Question: I have a query which returns analytics style information about a job board and where applicants are coming from in the following structure:

The query to access that is:
'''
SELECT g.name AS [Source]
,SUM(CASE WHEN v.cost = 0 THEN 1 ELSE 0 END) AS [Organic Clicks]
,SUM(CASE WHEN v.cost <> 0 THEN 1 ELSE 0 END) AS [Paid Clicks]
,COUNT(v.id) AS [Total Clicks]
,SUM(CASE WHEN a.applicant = 1 AND v.cost = 0 THEN 1 ELSE 0 END) AS [Organic Applicants]
,SUM(CASE WHEN a.applicant = 1 AND v.cost <> 0 THEN 1 ELSE 0 END) AS [Paid Applicants]
,SUM(CASE WHEN a.applicant = 1 THEN 1 ELSE 0 END) AS [Total Applicants]
,SUM(v.cost/100.0) AS [Spend]
FROM a_views v
LEFT OUTER JOIN a_views a
ON v.viewerid = a.viewerid
AND v.sessionsourceid = a.sessionsourceid
AND a.applicant = 1
JOIN a_sources s
ON v.sourceid = s.id
JOIN a_sourcegroups g ON s.fk_sourcegroup = g.id
--JOIN jobs j ON v.jobid = j.anal_id AND j.featured = 1
WHERE v.hostName = @jobboard
AND v.viewed_at >= @start AND v.viewed_at <= @end
GROUP BY g.name
'''
The only issue is that in the 'LEFT OUTER JOIN a_views' block there may be multiple records returned. What I need to do is only have the record tracked once in the 'Click' sums but each time it's found for the 'Applicant' sums.
I did find a similar question of this happening on <URL>, but the answerer didn't actually give much information.
To resum what I need, each instance of the record in the right side of the join, but only 1 instance of the record on the left side.
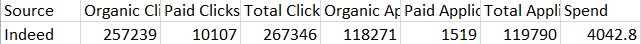
Answer: One way you could do this without changing your query entirely is separate the Click sums and Applicant sums into two separate queries, 'UNION' them together and then group/sum them again.
Something like this (pseudo code):
'''
SELECT
Source
,SUM([Organic Clicks])
,.....
FROM
(
SELECT g.name AS [Source]
,SUM(CASE WHEN v.cost = 0 THEN 1 ELSE 0 END) AS [Organic Clicks]
,SUM(CASE WHEN v.cost <> 0 THEN 1 ELSE 0 END) AS [Paid Clicks]
,COUNT(v.id) AS [Total Clicks]
,0 AS [Organic Applicants]
,0 AS [Paid Applicants]
,0 AS [Total Applicants]
,SUM(v.cost/100.0) AS [Spend]
FROM
ClickOnlyTables
UNION ALL
SELECT g.name AS [Source]
,0 AS [Organic Clicks]
,0 AS [Paid Clicks]
,0 AS [Total Clicks]
,SUM(CASE WHEN a.applicant = 1 AND v.cost = 0 THEN 1 ELSE 0 END) AS [Organic Applicants]
,SUM(CASE WHEN a.applicant = 1 AND v.cost <> 0 THEN 1 ELSE 0 END) AS [Paid Applicants]
,SUM(CASE WHEN a.applicant = 1 THEN 1 ELSE 0 END) AS [Total Applicants]
,0 AS [Spend]
FROM
ApplicantTables
)
GROUP BY
Source
'''